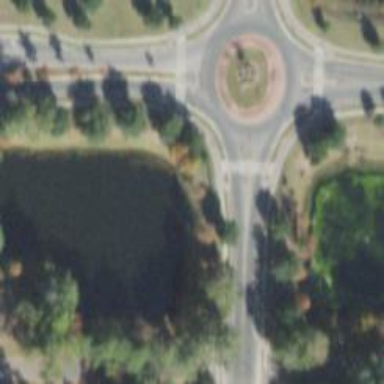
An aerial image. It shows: Marked crossing on the road.